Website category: phone
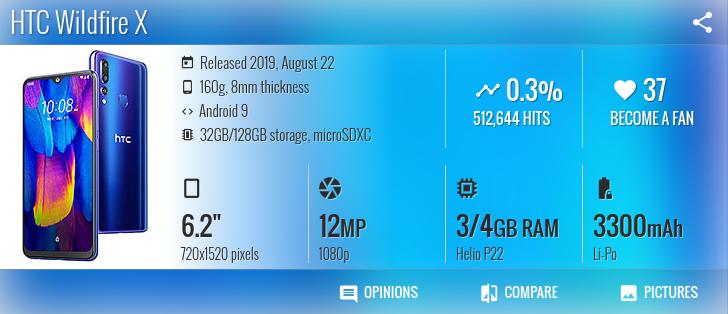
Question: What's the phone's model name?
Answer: HTC Wildfire X

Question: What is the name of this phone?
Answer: HTC Wildfire X

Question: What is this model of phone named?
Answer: HTC Wildfire X

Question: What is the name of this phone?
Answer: HTC Wildfire X

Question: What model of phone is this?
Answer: HTC Wildfire X

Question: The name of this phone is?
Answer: HTC Wildfire X

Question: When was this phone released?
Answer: Released 2019, August 22

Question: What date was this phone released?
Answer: Released 2019, August 22

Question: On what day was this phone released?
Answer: Released 2019, August 22

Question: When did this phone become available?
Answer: Released 2019, August 22

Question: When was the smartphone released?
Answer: Released 2019, August 22

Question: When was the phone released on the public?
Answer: Released 2019, August 22

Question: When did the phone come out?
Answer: Released 2019, August 22

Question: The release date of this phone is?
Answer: Released 2019, August 22

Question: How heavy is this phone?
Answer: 160g

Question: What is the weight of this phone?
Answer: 160g

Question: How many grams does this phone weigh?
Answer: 160g

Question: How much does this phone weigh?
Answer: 160g

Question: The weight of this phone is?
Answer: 160g

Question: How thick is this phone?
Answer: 8mm thickness

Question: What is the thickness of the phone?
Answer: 8mm thickness

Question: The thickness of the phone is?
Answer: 8mm thickness

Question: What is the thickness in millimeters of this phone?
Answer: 8mm thickness

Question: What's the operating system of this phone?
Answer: Android 9

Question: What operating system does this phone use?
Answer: Android 9

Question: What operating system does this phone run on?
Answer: Android 9

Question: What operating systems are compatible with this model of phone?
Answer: Android 9

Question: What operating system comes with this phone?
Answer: Android 9

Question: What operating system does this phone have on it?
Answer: Android 9

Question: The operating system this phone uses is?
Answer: Android 9

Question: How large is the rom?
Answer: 32GB/128GB storage

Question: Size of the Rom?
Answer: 32GB/128GB storage

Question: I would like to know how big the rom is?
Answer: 32GB/128GB storage

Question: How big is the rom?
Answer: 32GB/128GB storage

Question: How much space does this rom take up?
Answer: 32GB/128GB storage

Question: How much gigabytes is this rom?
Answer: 32GB/128GB storage

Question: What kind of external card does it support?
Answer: microSDXC

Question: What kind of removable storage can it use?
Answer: microSDXC

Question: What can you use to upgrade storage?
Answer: microSDXC

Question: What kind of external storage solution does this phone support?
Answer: microSDXC

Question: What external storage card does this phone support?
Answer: microSDXC

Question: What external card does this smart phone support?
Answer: microSDXC

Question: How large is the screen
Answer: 6.2"

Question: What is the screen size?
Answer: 6.2"

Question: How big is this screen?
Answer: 6.2"

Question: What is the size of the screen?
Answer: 6.2"

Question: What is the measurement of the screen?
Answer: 6.2"

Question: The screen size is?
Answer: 6.2"

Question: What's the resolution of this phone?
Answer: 720x1520 pixels

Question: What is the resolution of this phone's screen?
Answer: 720x1520 pixels

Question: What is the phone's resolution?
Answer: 720x1520 pixels

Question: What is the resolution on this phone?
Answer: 720x1520 pixels

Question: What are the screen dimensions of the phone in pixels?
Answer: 720x1520 pixels

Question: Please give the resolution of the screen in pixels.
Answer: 720x1520 pixels

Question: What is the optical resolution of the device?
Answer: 720x1520 pixels

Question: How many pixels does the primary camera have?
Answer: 12 MP

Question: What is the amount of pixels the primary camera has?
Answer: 12 MP

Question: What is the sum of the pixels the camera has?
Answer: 12 MP

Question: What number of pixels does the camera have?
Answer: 12 MP

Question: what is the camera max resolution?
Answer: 12 MP

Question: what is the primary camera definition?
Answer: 12 MP

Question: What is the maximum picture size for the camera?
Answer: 12 MP

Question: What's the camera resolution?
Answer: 1080p

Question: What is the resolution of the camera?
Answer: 1080p